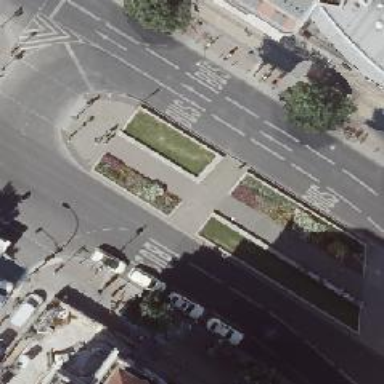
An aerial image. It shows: Unmarked crossing on footway.